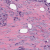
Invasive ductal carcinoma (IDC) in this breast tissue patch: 1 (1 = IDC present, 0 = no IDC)